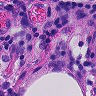
Metastatic tissue present: no